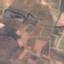
Land use / land cover class: PermanentCrop